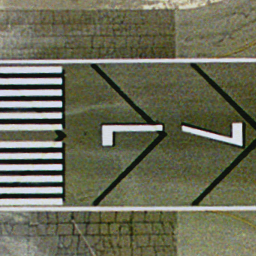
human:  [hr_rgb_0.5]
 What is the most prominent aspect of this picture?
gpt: runway